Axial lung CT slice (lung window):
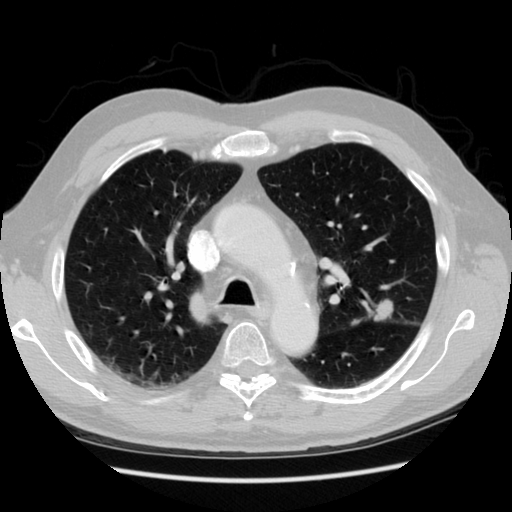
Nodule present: yes
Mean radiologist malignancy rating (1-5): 4.5